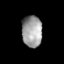
Tissue: prostate
Cell type: Myeloid cells
Senescence score: 0.3053
Nuclear area (px): 630
Mean DAPI intensity: 156.676